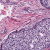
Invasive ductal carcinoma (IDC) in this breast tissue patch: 0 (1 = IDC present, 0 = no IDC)